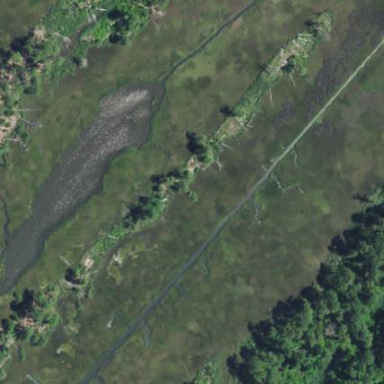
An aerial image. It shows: Swamp in wetland area.